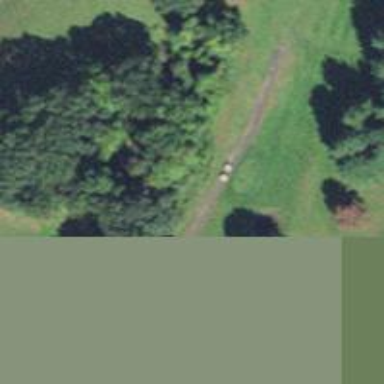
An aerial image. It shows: Service road used as golf cart path.